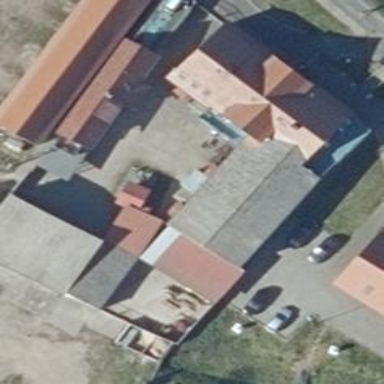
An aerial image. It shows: Hotel building.